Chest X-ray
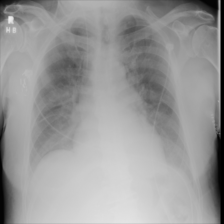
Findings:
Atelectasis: negative
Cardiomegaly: negative
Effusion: negative
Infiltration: negative
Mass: negative
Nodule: negative
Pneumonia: negative
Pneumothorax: negative
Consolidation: negative
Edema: negative
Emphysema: negative
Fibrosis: negative
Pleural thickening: negative
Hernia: negative